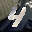
Label: 4